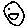
Label: smiley face